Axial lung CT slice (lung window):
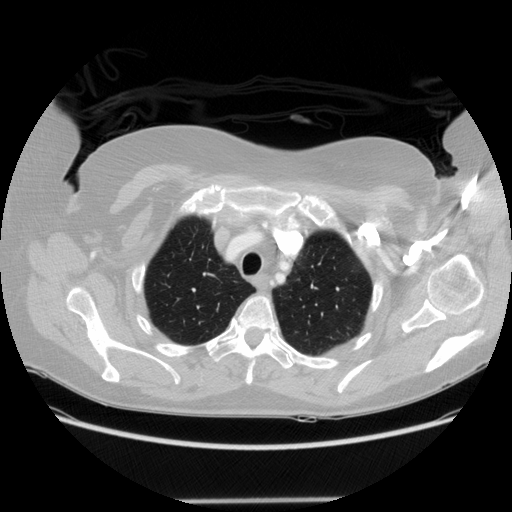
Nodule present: no